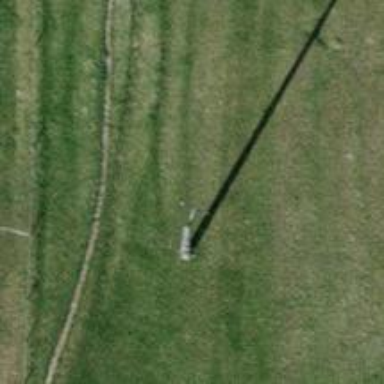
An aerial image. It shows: Concrete power pole.